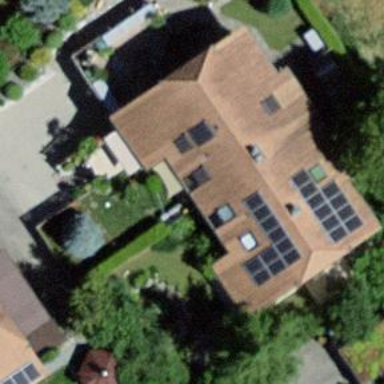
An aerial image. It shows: Residential building with gabled roof.